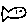
Label: fish